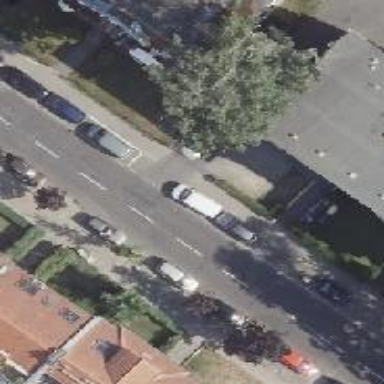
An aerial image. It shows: Tertiary road with asphalt surface. There are separate sidewalks on both sides. It has lane markings with parallel parking along the street side.